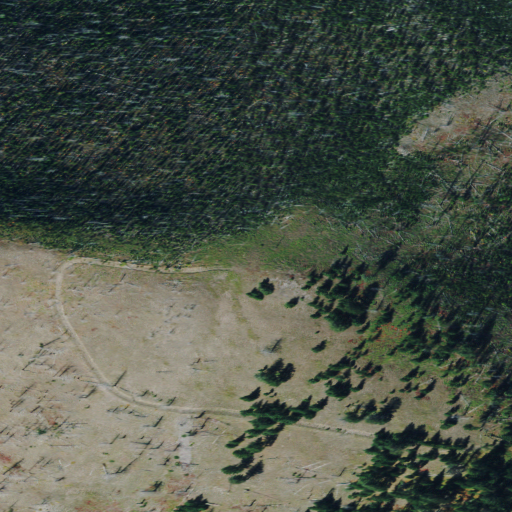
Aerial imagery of mountain in Montana named Deer Peak containing shrub and evergreen forest